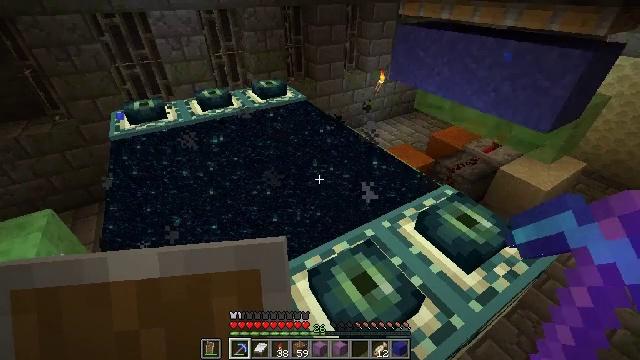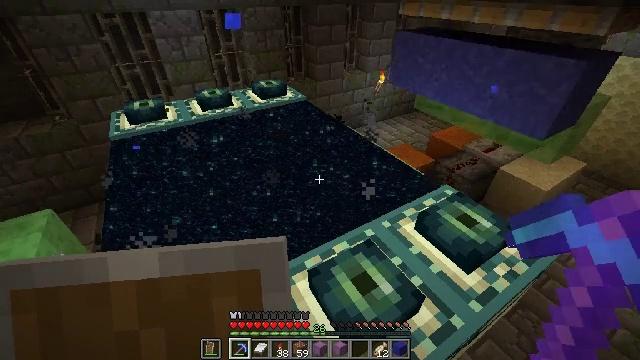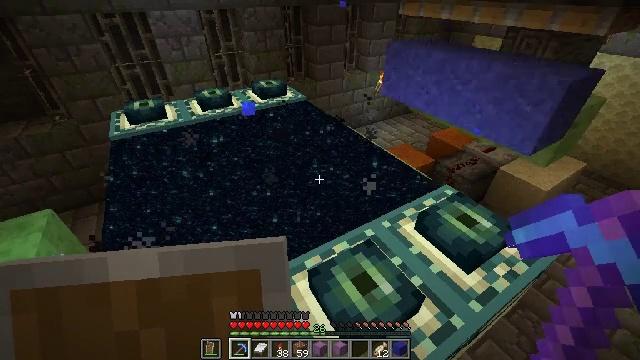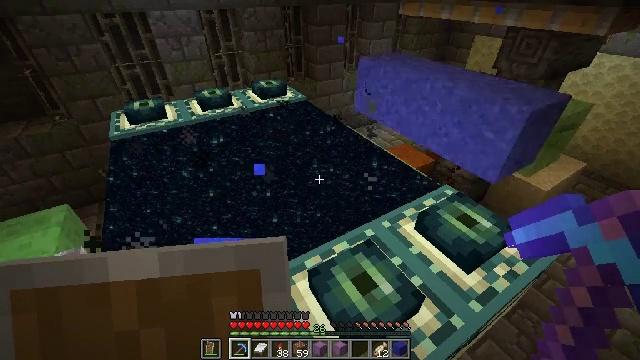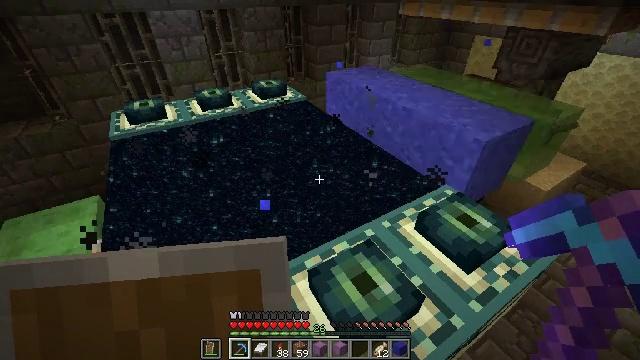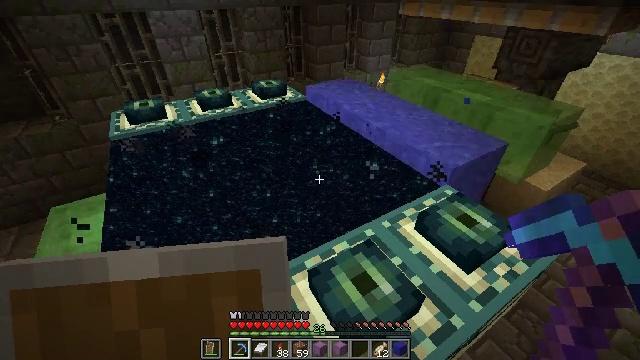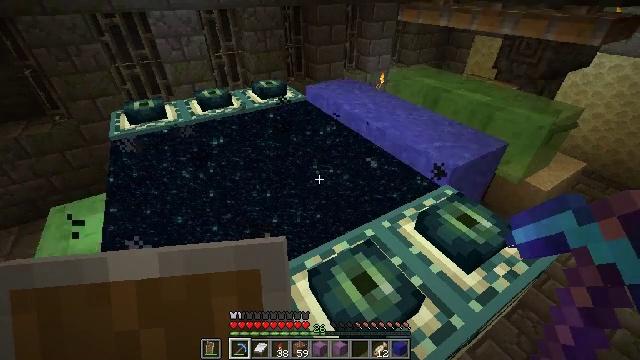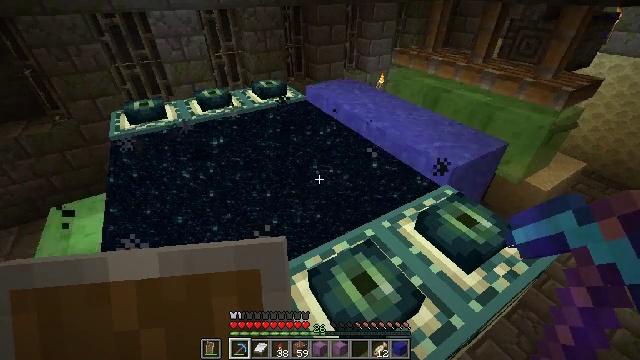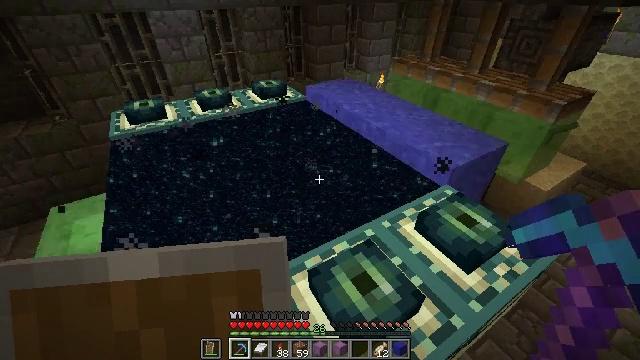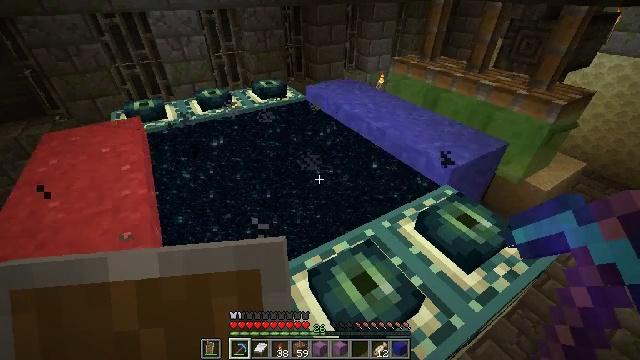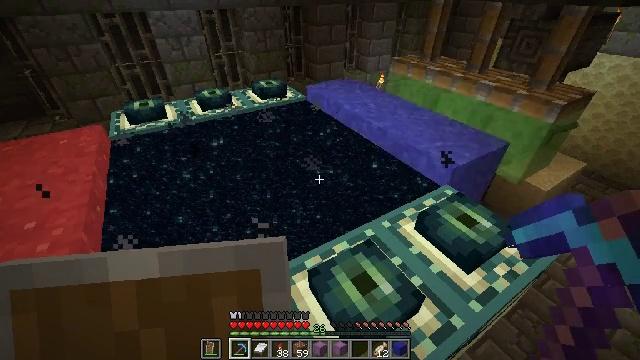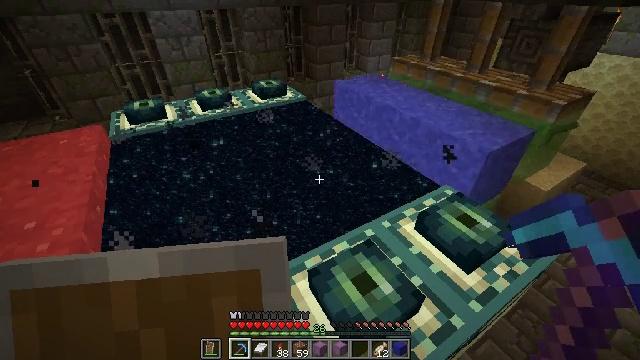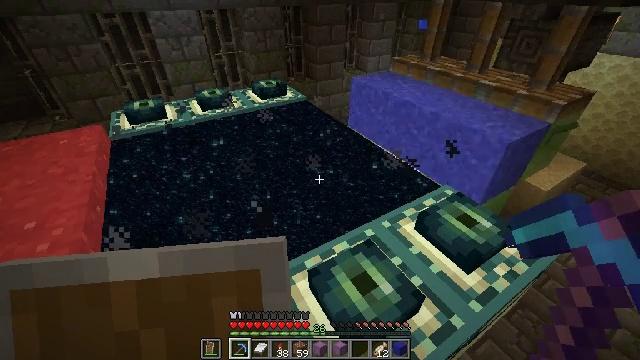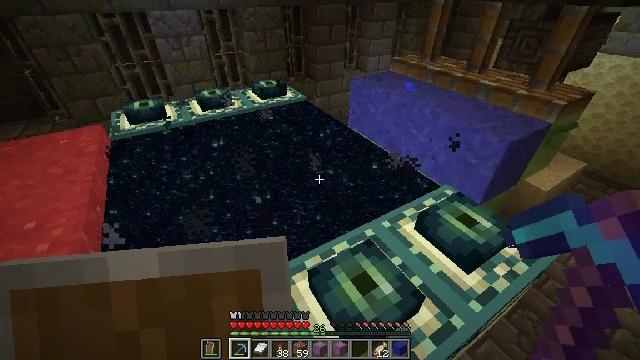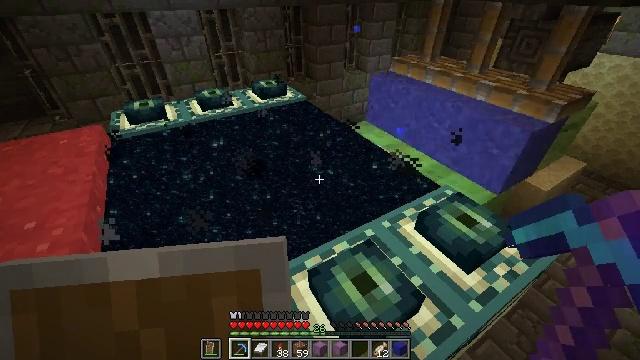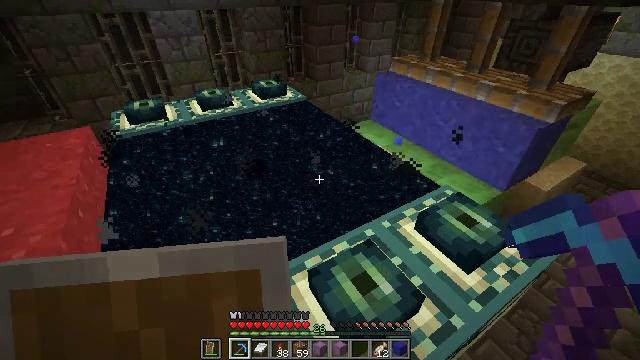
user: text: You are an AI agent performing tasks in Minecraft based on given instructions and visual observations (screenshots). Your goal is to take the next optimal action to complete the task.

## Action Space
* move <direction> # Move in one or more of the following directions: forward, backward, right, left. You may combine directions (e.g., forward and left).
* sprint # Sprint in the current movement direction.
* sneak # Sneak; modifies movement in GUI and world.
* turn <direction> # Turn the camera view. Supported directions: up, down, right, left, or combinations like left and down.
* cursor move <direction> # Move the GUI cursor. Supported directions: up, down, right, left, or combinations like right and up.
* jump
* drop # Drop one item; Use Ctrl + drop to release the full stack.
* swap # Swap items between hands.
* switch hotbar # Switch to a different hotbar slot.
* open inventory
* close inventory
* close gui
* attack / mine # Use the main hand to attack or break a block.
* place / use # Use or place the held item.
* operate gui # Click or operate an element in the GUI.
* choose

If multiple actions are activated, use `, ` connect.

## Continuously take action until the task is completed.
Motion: motion action
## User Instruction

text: Attack the ground to get blue concrete powder.
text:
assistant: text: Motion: no_op
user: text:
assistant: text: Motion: no_op
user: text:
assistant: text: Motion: no_op
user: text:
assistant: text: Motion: no_op
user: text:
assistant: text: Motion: no_op
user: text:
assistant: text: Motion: no_op
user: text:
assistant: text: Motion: no_op
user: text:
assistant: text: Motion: no_op
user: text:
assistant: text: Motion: no_op
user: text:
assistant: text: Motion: no_op
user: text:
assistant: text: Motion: no_op
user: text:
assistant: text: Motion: no_op
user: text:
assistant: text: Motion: no_op
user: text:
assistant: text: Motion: no_op
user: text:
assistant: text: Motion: no_op
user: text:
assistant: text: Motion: no_op
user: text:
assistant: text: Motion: no_op
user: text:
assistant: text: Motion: no_op
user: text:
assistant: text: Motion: no_op
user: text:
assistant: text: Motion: no_op
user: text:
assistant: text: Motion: no_op
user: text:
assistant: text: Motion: no_op
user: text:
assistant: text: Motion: no_op
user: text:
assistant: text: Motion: no_op
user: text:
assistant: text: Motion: no_op
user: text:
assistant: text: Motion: no_op
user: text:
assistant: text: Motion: no_op
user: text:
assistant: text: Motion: no_op
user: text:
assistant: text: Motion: no_op
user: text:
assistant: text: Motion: no_op